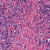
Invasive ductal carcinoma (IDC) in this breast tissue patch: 1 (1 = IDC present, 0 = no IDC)